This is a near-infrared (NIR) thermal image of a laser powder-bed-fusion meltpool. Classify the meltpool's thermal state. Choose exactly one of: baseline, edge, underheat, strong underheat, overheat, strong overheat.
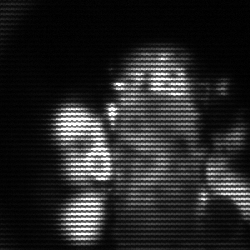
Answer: strong underheat